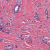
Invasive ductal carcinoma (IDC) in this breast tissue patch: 1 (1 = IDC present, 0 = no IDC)